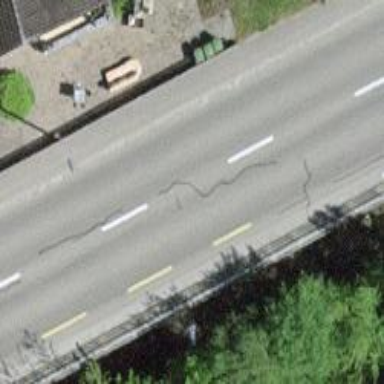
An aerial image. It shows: Asphalt road classified as primary highway.